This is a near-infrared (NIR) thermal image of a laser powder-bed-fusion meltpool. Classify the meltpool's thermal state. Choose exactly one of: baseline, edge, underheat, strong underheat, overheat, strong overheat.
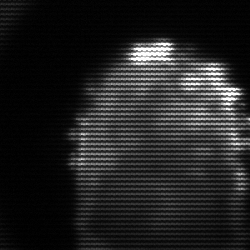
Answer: baseline